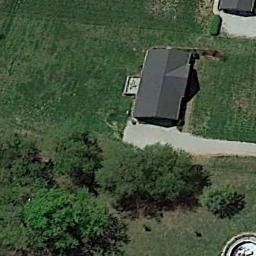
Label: sparse_residential